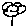
Label: flower